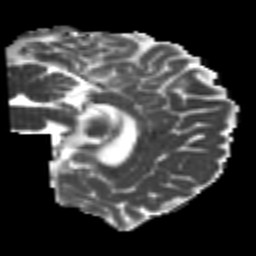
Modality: MD
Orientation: sagittal
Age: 23
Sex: male
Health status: healthy
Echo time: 0.074 s